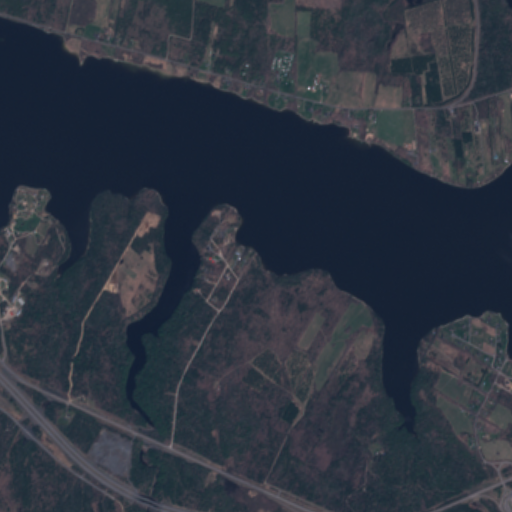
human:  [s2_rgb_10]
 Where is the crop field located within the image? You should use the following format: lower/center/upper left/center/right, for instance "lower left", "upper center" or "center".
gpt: The crop field is located in the center left of the image.
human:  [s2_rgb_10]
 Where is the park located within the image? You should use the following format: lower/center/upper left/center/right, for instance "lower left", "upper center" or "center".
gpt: The park is located in the left of the image.
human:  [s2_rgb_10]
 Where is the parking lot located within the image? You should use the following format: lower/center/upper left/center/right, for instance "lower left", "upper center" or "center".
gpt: The parking lot is located in the center left of the image.
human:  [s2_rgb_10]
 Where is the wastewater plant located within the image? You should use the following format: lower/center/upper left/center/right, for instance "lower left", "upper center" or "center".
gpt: The wastewater plant is located in the center left of the image.
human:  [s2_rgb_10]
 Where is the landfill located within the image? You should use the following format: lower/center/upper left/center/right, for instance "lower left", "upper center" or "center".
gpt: There is no landfill in the image.